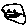
Label: smiley face